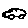
Label: car